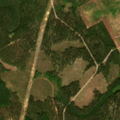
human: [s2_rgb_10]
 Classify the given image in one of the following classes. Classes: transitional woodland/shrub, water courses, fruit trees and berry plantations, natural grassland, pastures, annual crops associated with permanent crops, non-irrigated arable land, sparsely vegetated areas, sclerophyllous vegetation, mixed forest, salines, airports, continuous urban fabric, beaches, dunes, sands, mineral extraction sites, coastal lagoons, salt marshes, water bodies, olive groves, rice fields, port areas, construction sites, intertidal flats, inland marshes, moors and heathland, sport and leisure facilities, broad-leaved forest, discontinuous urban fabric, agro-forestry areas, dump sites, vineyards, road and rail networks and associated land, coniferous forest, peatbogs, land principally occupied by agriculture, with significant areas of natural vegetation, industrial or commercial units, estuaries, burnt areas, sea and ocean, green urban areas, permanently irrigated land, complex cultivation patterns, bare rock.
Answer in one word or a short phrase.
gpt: coniferous forest, transitional woodland/shrub